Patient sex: M
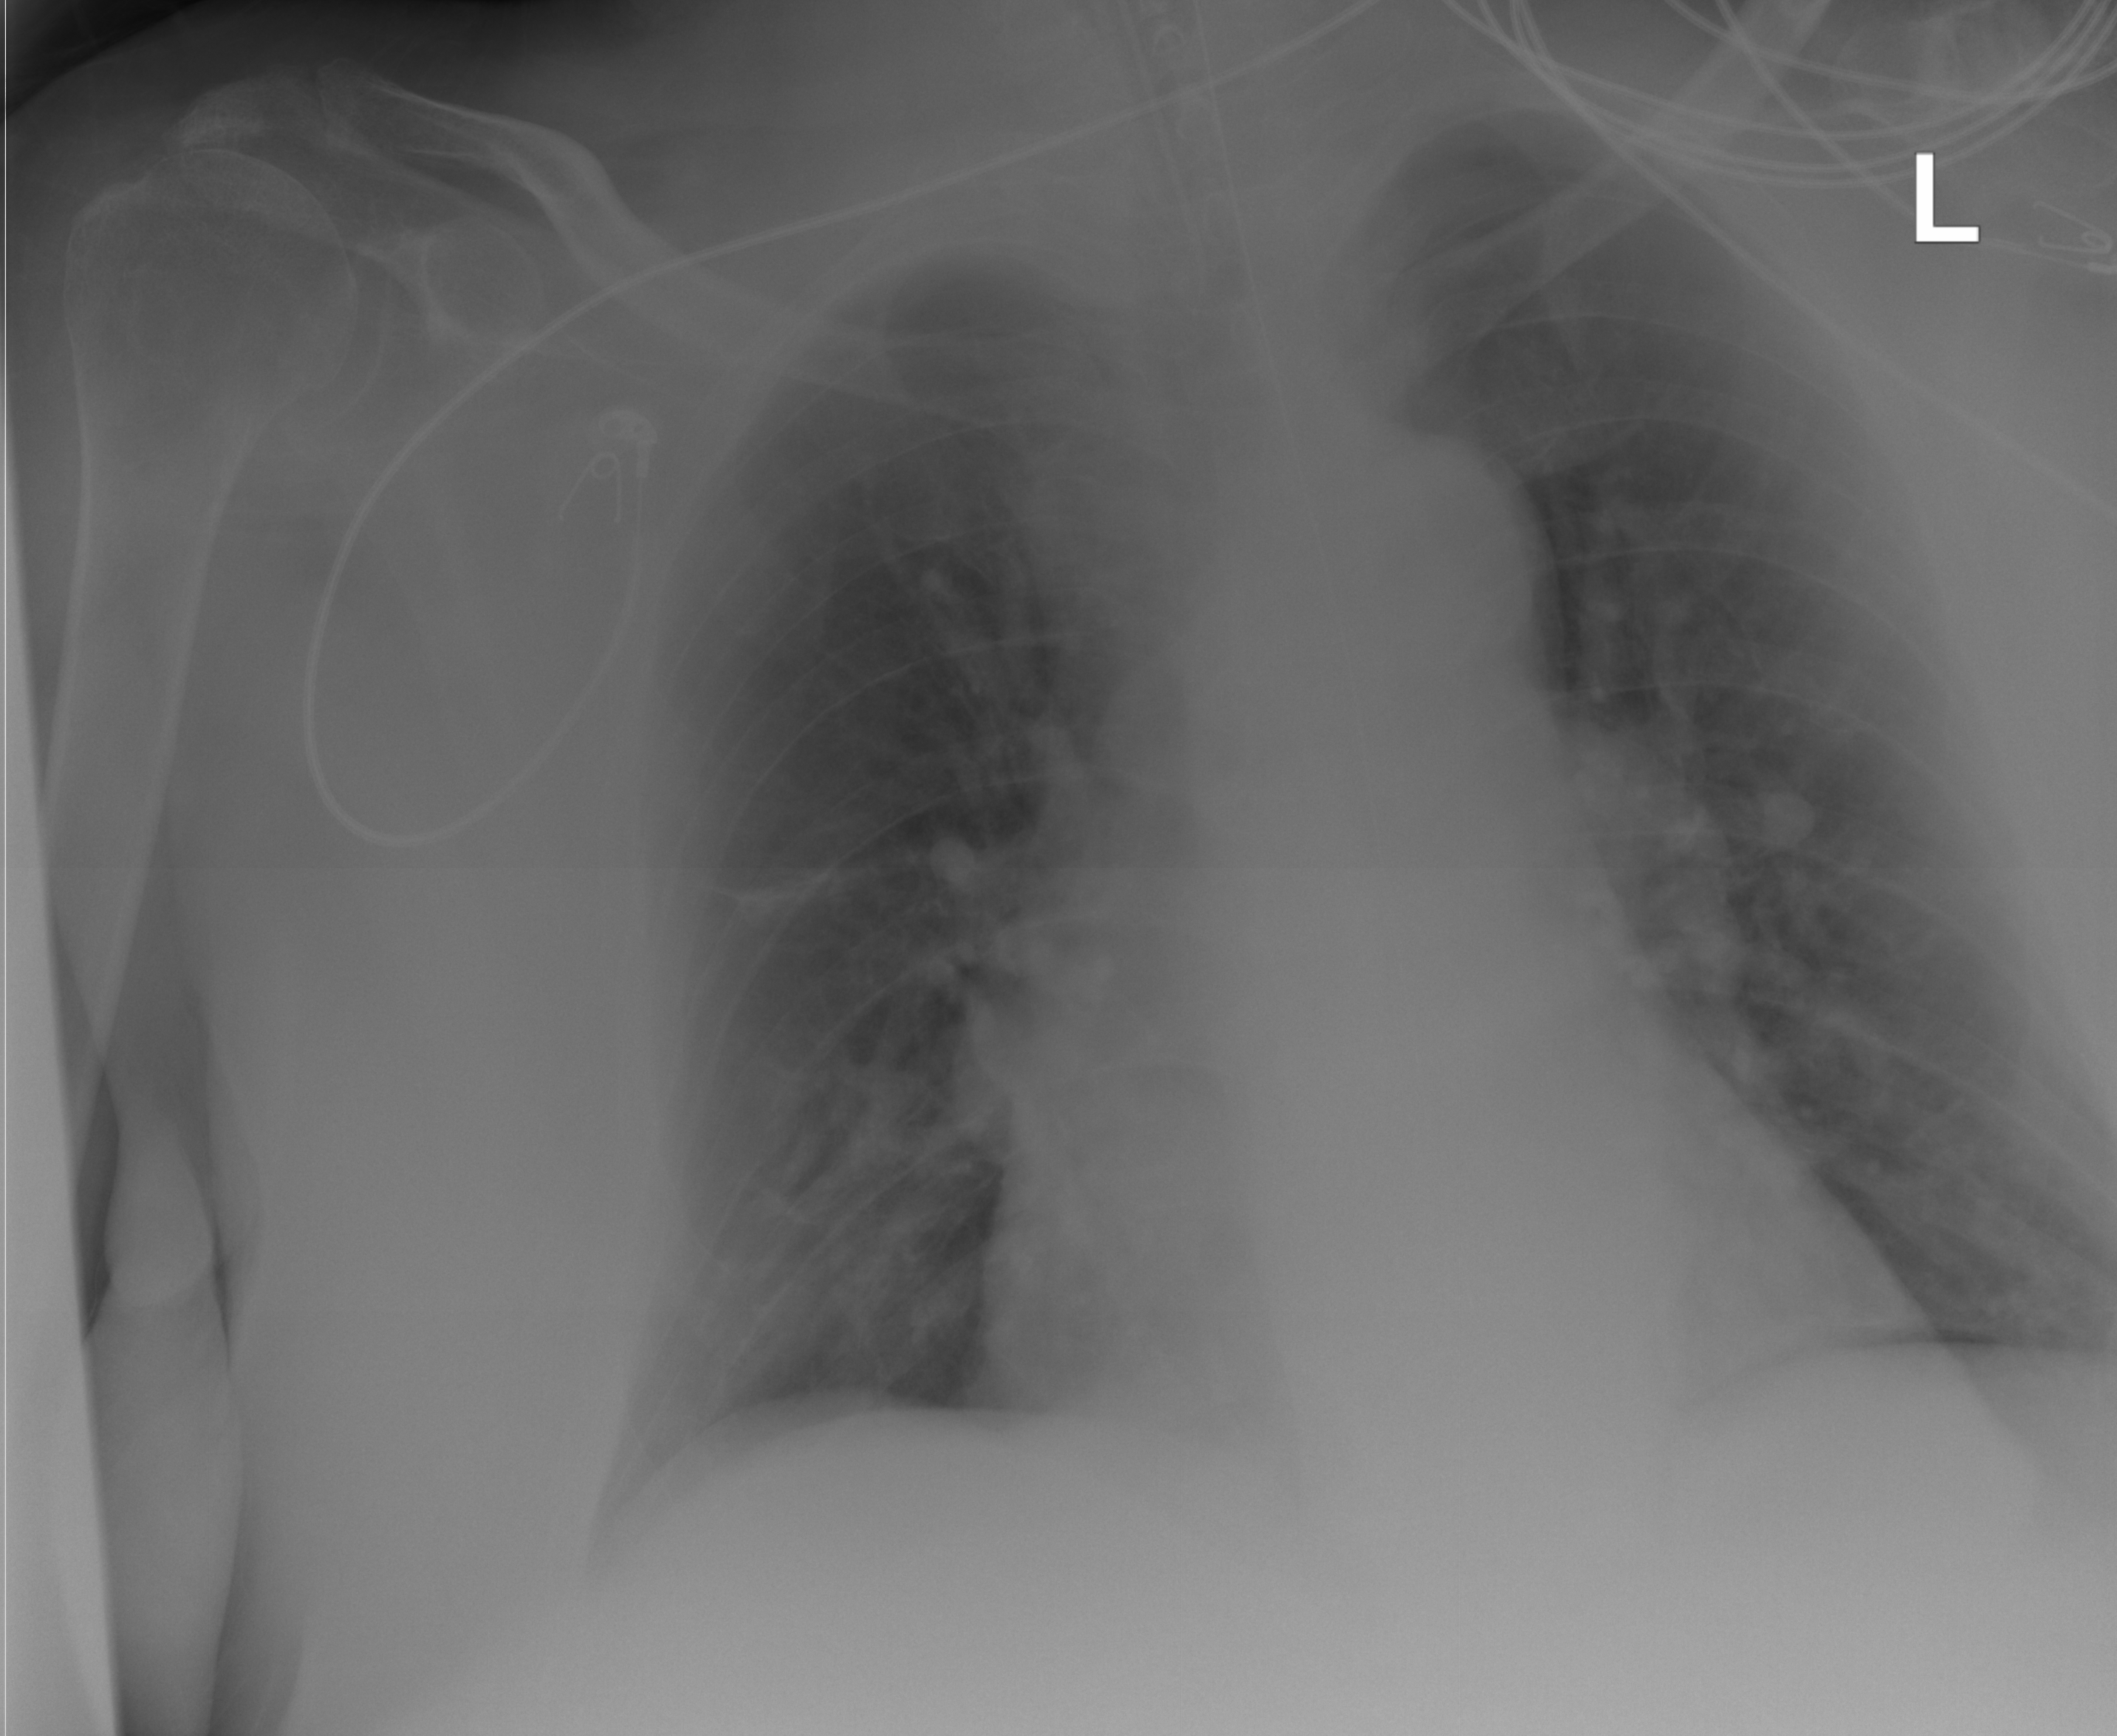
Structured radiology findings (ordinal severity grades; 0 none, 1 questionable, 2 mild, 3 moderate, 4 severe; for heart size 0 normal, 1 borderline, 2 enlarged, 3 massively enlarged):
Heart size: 2
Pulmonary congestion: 0
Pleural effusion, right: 0
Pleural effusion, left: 0
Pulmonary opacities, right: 0
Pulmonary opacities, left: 0
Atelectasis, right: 2
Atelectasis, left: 2